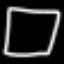
Label: square